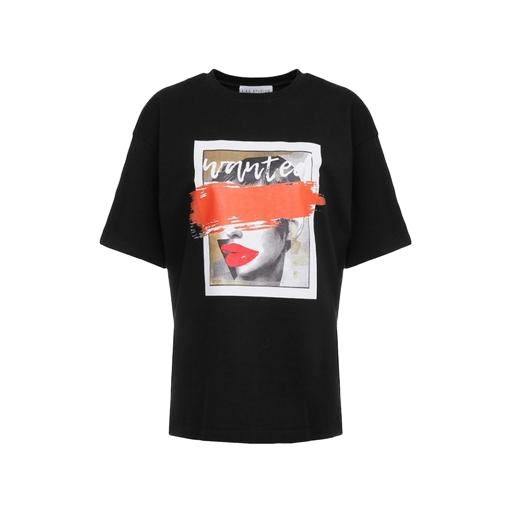
black graphic print t-shirt, black bisou t-shirt, black woman print t-shirt, white background